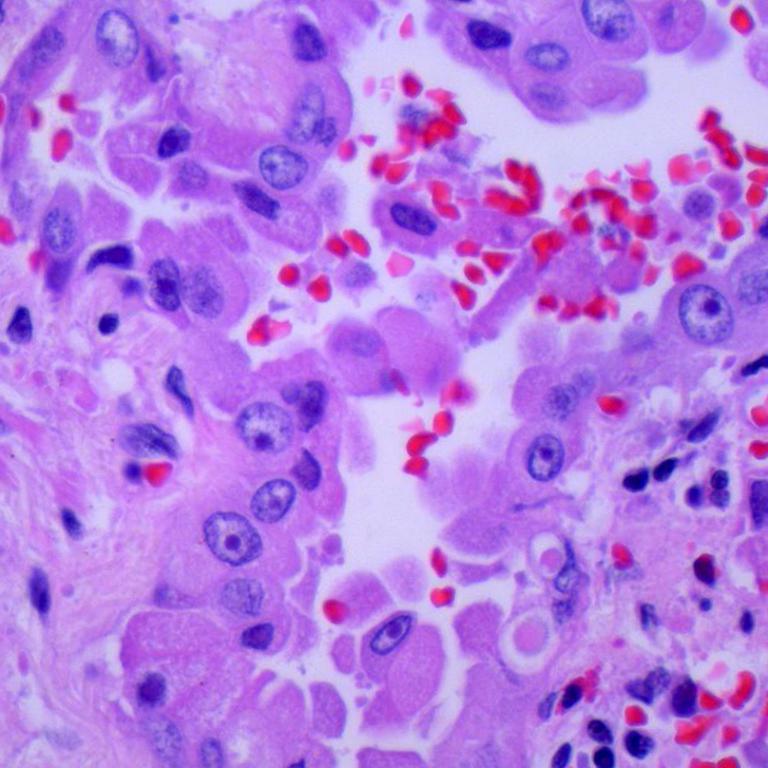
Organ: lung
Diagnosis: adenocarcinomas